Field crop: maize
Growth stage: 1
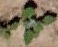
Species: chenopodium